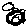
Label: circle